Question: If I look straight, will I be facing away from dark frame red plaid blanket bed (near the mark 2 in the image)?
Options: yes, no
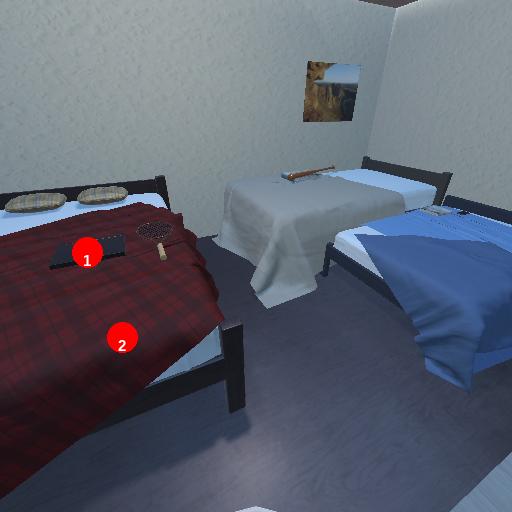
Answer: yes